【题型】证明题　【知识点】立体几何　【难度】easy
如图，直三棱柱 $ABC-A_1B_1C_1$ 中，底面是边长为 2 的等边三角形，点 $D$，$E$ 分别是 $BC$，$AB_1$ 的中点．

(1)若 $C_1D \perp$ 平面 $ADE$，求 $BB_1$ 长度；

(2)证明：$DE \parallel$ 平面 $ACC_1A_1$；
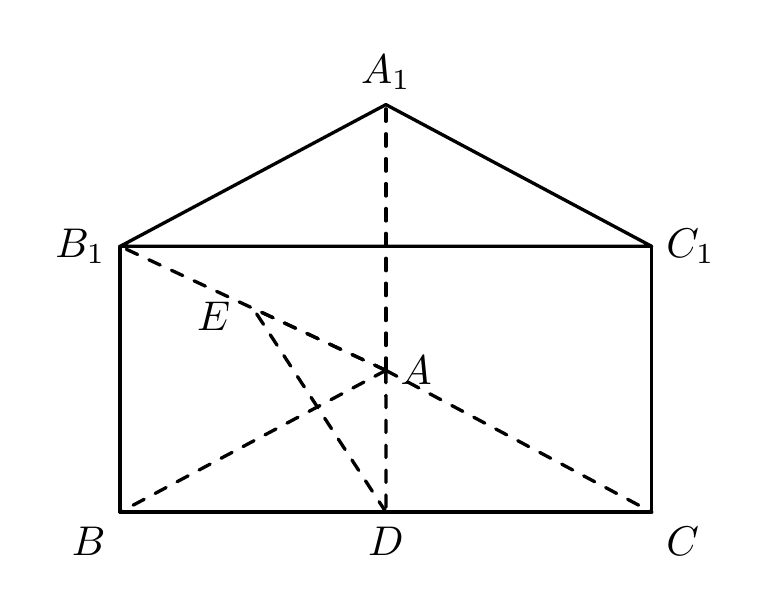
【解答】
【详解】（1）解：因为 $C_1D \perp$ 平面 $ADE$，即 $C_1D \perp$ 平面 $AB_1D$，

又 $B_1D \subset$ 平面 $AB_1D$，所以 $C_1D \perp B_1D$，

设 $BB_1 = x$，则 $B_1D = C_1D = \sqrt{x^2 + 1}$，

又 $B_1D^2 + C_1D^2 = B_1C_1^2$，解得 $x = 1$；

（2）如图所示：

取线段 $AB$ 的中点 $F$，连接 $EF, FD$，

因为 $E, D$ 为中点，

所以 $FD \parallel AC$，$EF \parallel BB_1$，

又 $FD \not\subset$ 平面 $A_1ACC_1$，$AC \subset$ 平面 $A_1ACC_1$，

所以 $FD \parallel$ 平面 $A_1ACC_1$，

又 $BB_1 \parallel AA_1$，所以 $EF \parallel AA_1$，同理 $EF \parallel$ 平面 $A_1ACC_1$，

又 $EF \cap FD = F$，

所以平面 $EFD \parallel$ 平面 $A_1ACC_1$，

又 $ED \subset$ 平面 $EFD$，

所以 $ED \parallel$ 平面 $A_1ACC_1$．
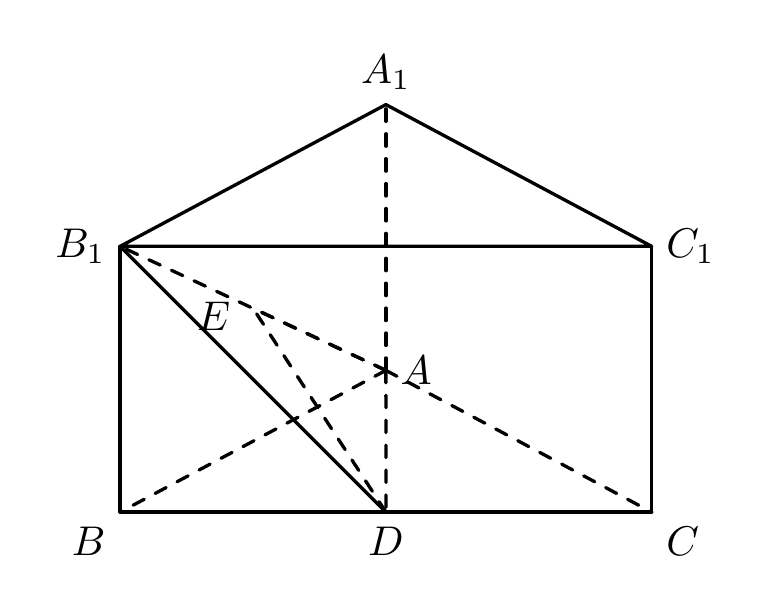
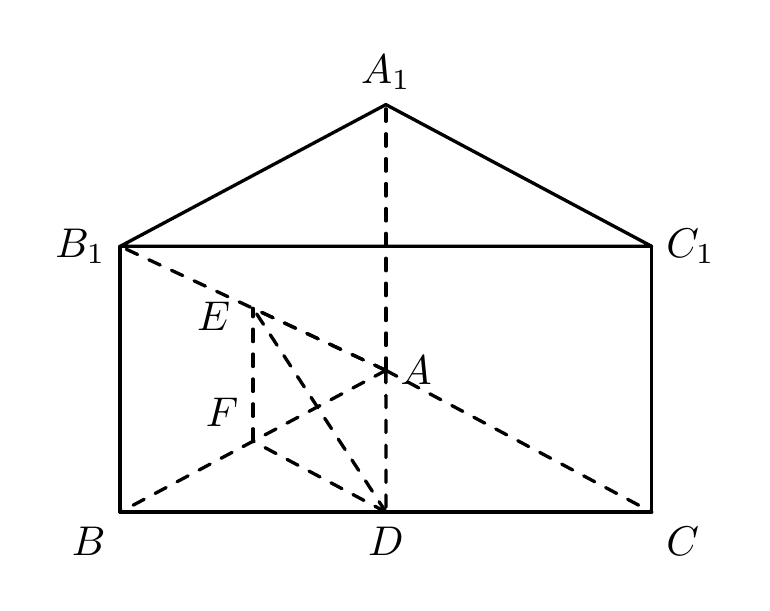